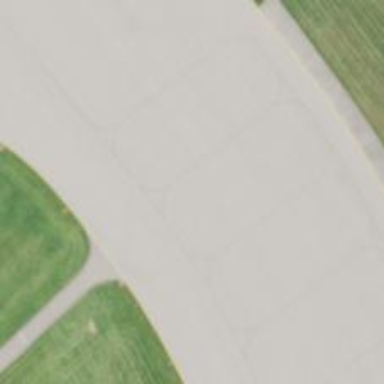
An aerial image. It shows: Image of taxiway at airport.